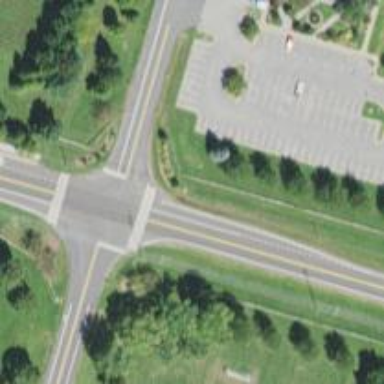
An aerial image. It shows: Marked footway crossing with solid crossing edges.